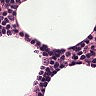
Metastatic tissue present: no